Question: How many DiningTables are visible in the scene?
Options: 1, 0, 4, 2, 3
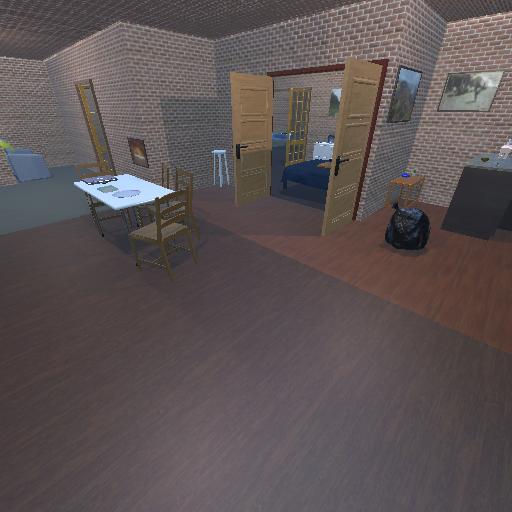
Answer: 1